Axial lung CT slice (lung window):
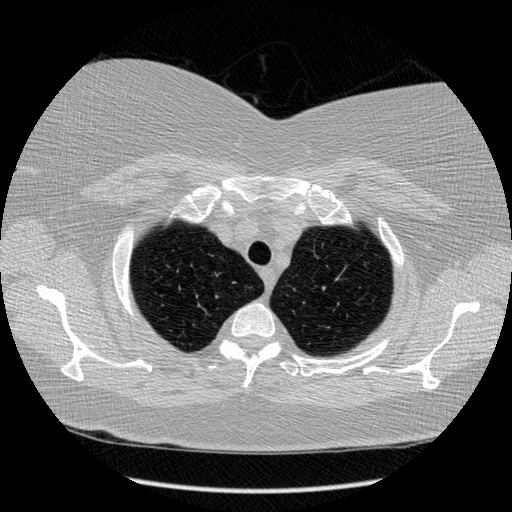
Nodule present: no